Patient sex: F
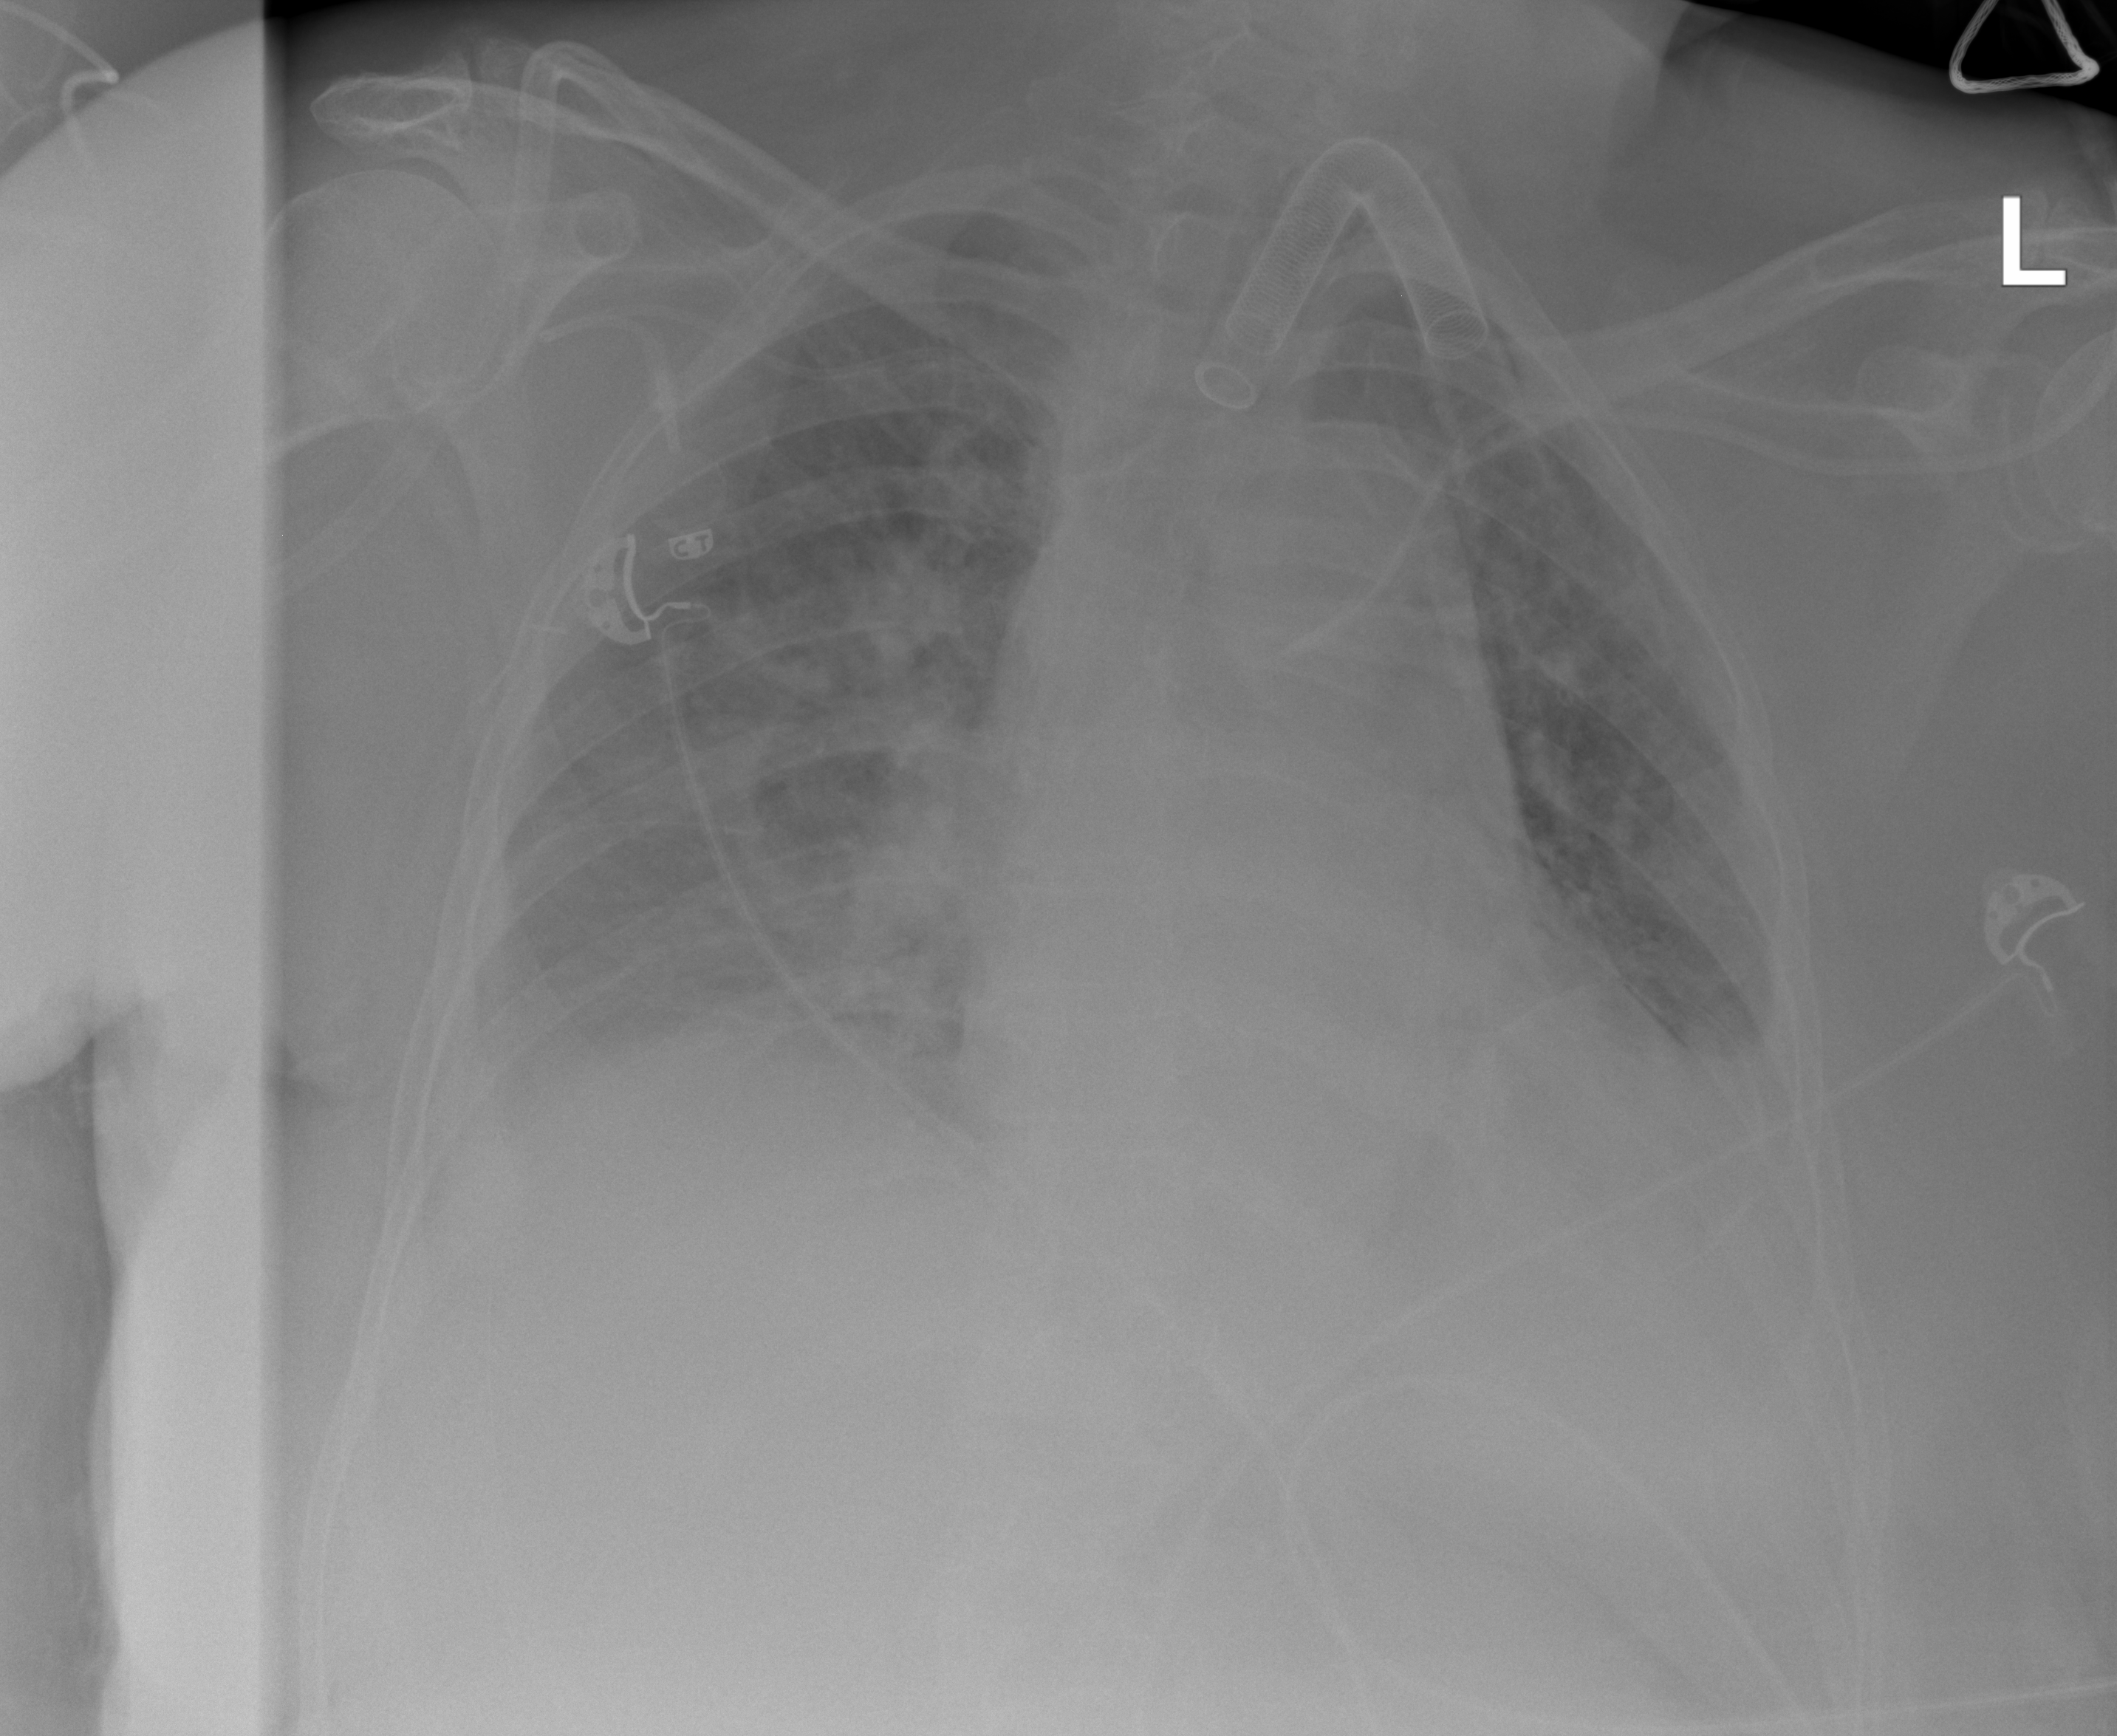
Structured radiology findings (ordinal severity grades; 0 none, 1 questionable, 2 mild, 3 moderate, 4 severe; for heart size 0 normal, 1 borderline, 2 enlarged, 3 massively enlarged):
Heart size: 2
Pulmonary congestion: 2
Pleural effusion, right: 2
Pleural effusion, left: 2
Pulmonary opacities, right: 2
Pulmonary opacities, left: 0
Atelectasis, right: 2
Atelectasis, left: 2